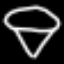
Label: diamond